Question: I'm using CSS animations and jQuery to move cars in a crossroads (top point of view) to simulate a driving license quiz. The user has to choose the crossing order by clicking over the cars.
Sample Image:
Each car has properties and an animation like this for example: blue car turning RIGHT (different from image):
'''
#auto-b {
left: 320px;
top: 150px;
-webkit-transform: rotate(180deg);
}
.animated #auto-b {
-webkit-animation-name: move-b;
-webkit-animation-fill-mode: forwards;
}
@-webkit-keyframes move-b {
30% {
left: 260px;
top: 150px;
-webkit-transform: rotate(180deg);
}
60% {
left: 214px;
top: 120px;
-webkit-transform: rotate(270deg);
}
100% {
top: 30px;
left: 214px;
-webkit-transform: rotate(270deg);
}
}
'''
Play button function:
'''
$('#play').on('click', play);
function play(){
$('.auto').removeClass('selected');
$('#incrocio').addClass('animated');
interval = setInterval(crash,1);
}
'''
Crash function (only work with red and green cars collision because they don't rotate):
'''
function crash(){
var autoA = $('#auto-a').position();
var autoB = $('#auto-b').position();
var autoC = $('#auto-c').position();
var top1 = autoA.top+10;
var top2 = autoA.top-10;
var left1 = autoA.left+10;
var left2 = autoA.left-10;
if (top1 > autoC.top && top2 < autoC.top && left1 > autoC.left && left2 < autoC.left) {
console.log("boom");
$('#incrocio').removeClass('animated');
alert("BOOM!");
i = 1;
carsArray = [];
clearInterval(interval);
}
}
'''
Is there an easy way to detect any kind of collision between every image that has class ".auto"?
I also thought about calculating every point of the rectangle and checking if any of them is inside an other rectangle (car). .
Any solutions?
Thanks in advance!
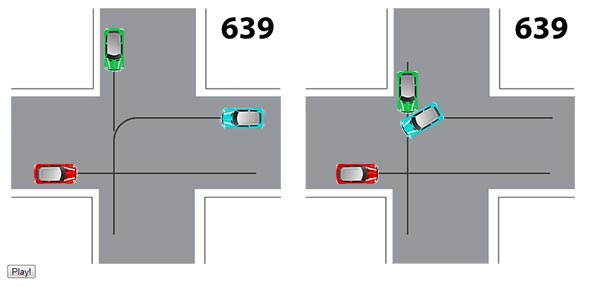
Answer: [SOLVED]
while using the jquery use the below plugin for easy detection.
<URL>
<URL>
[SOLVED]
Hoping you had understood my points.